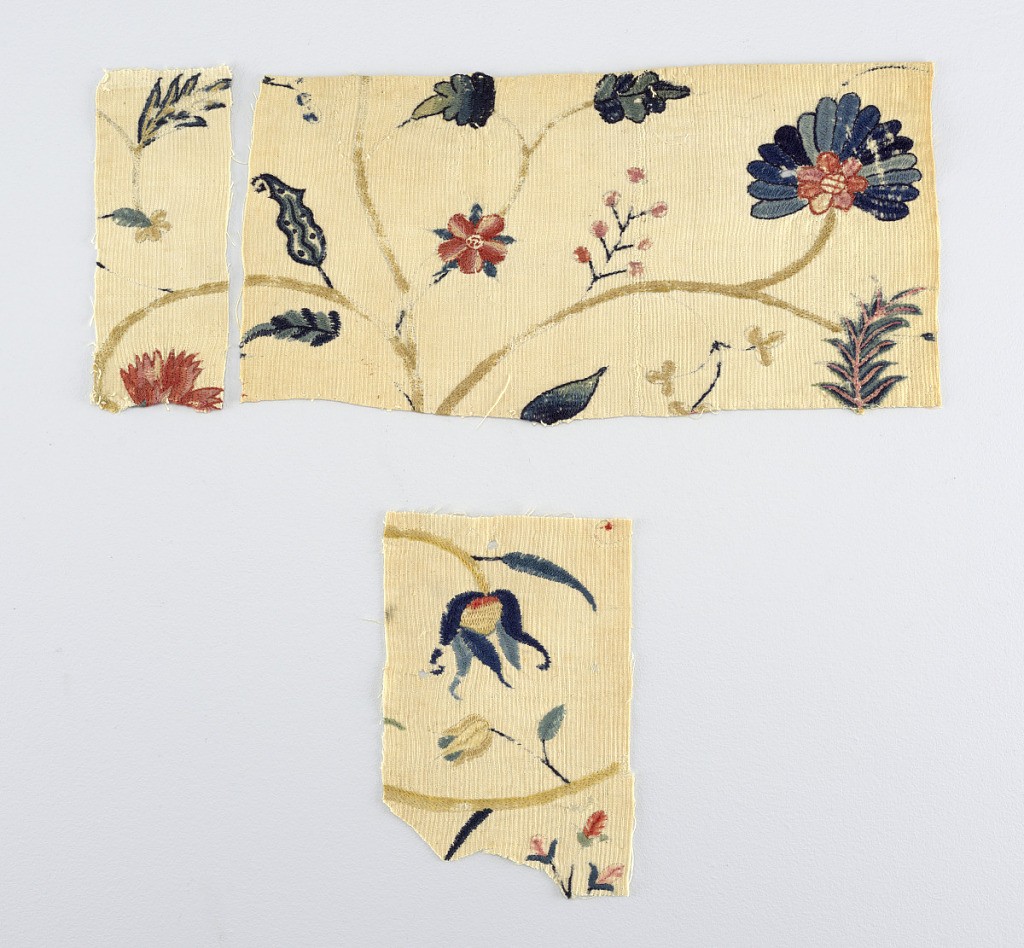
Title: Fragments
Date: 18th century
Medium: wool on cotton Technique: chain, stem, satin embroidery on ribbed tabby weave
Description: Ribbed tabby cotton embroidred in polychrome wools in chain, stem, satin stitches.